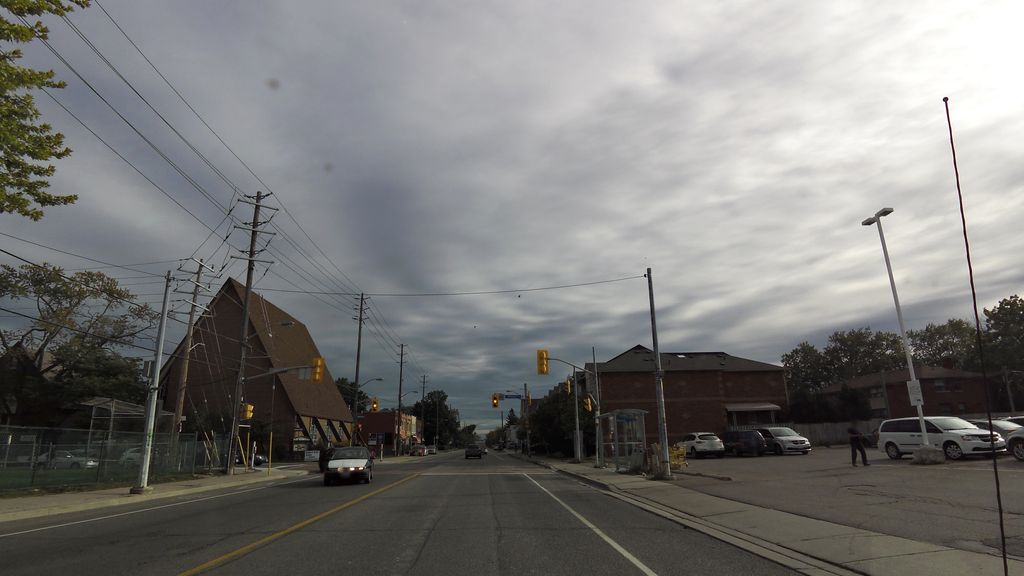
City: toronto